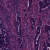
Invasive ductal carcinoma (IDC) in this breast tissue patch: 1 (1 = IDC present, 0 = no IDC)